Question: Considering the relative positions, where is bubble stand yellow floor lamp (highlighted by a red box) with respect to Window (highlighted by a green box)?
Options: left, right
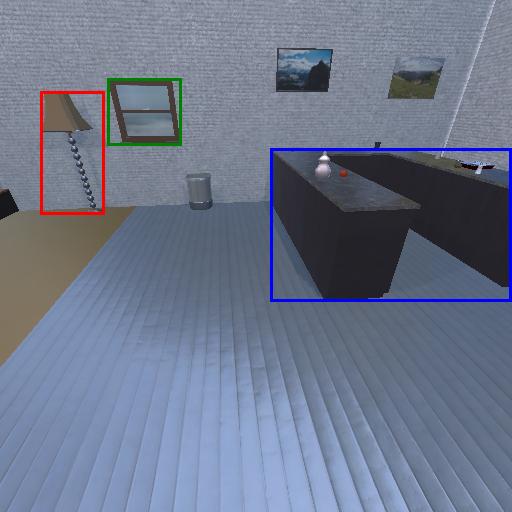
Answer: left